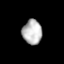
Tissue: lung
Cell type: Others
Senescence score: 0.1858
Nuclear area (px): 470
Mean DAPI intensity: 183.698